Question: Find the minimum number of moves required to get from the Tower of Hanoi state described in the figure to the completed state
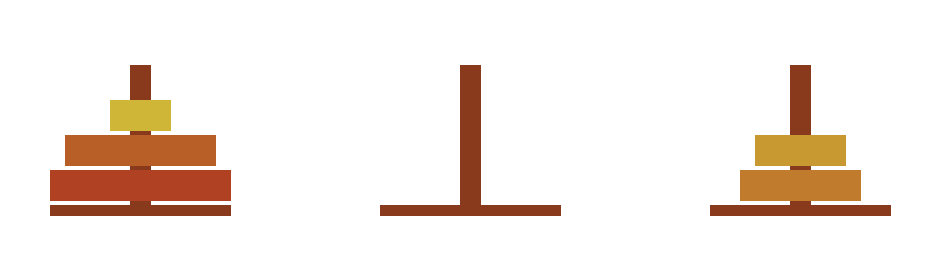
Answer: 25